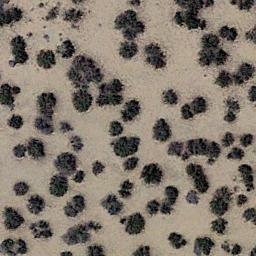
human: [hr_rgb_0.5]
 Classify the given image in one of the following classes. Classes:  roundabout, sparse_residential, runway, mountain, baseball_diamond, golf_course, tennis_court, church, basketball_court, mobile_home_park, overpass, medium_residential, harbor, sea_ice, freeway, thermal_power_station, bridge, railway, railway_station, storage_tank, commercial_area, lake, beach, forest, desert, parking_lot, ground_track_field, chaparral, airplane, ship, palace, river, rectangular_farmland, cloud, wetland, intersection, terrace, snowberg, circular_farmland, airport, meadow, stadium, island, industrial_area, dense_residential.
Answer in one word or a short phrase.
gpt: chaparral